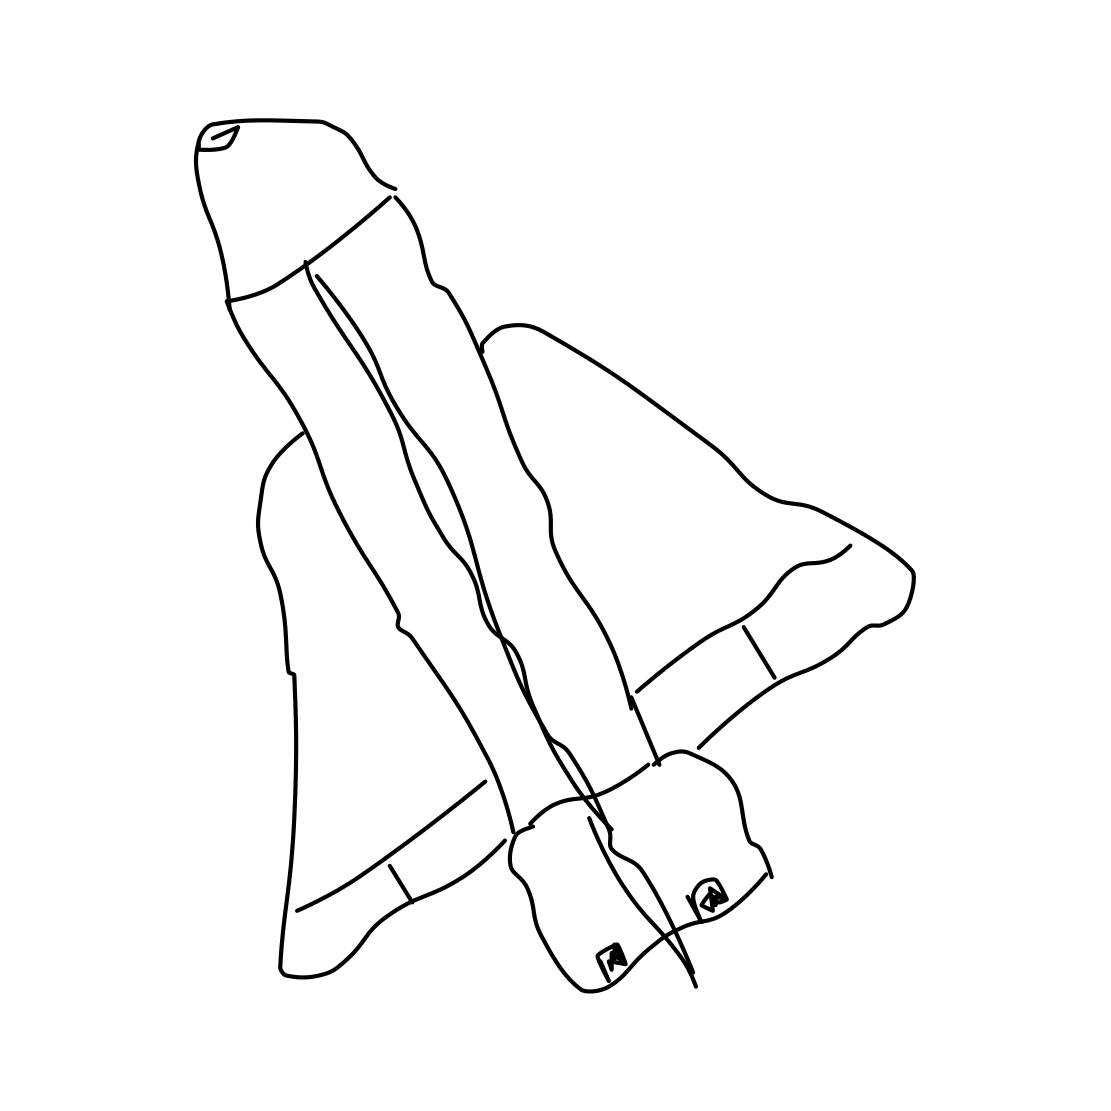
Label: space shuttle